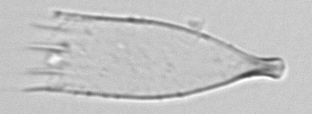
Label: Favella